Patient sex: F
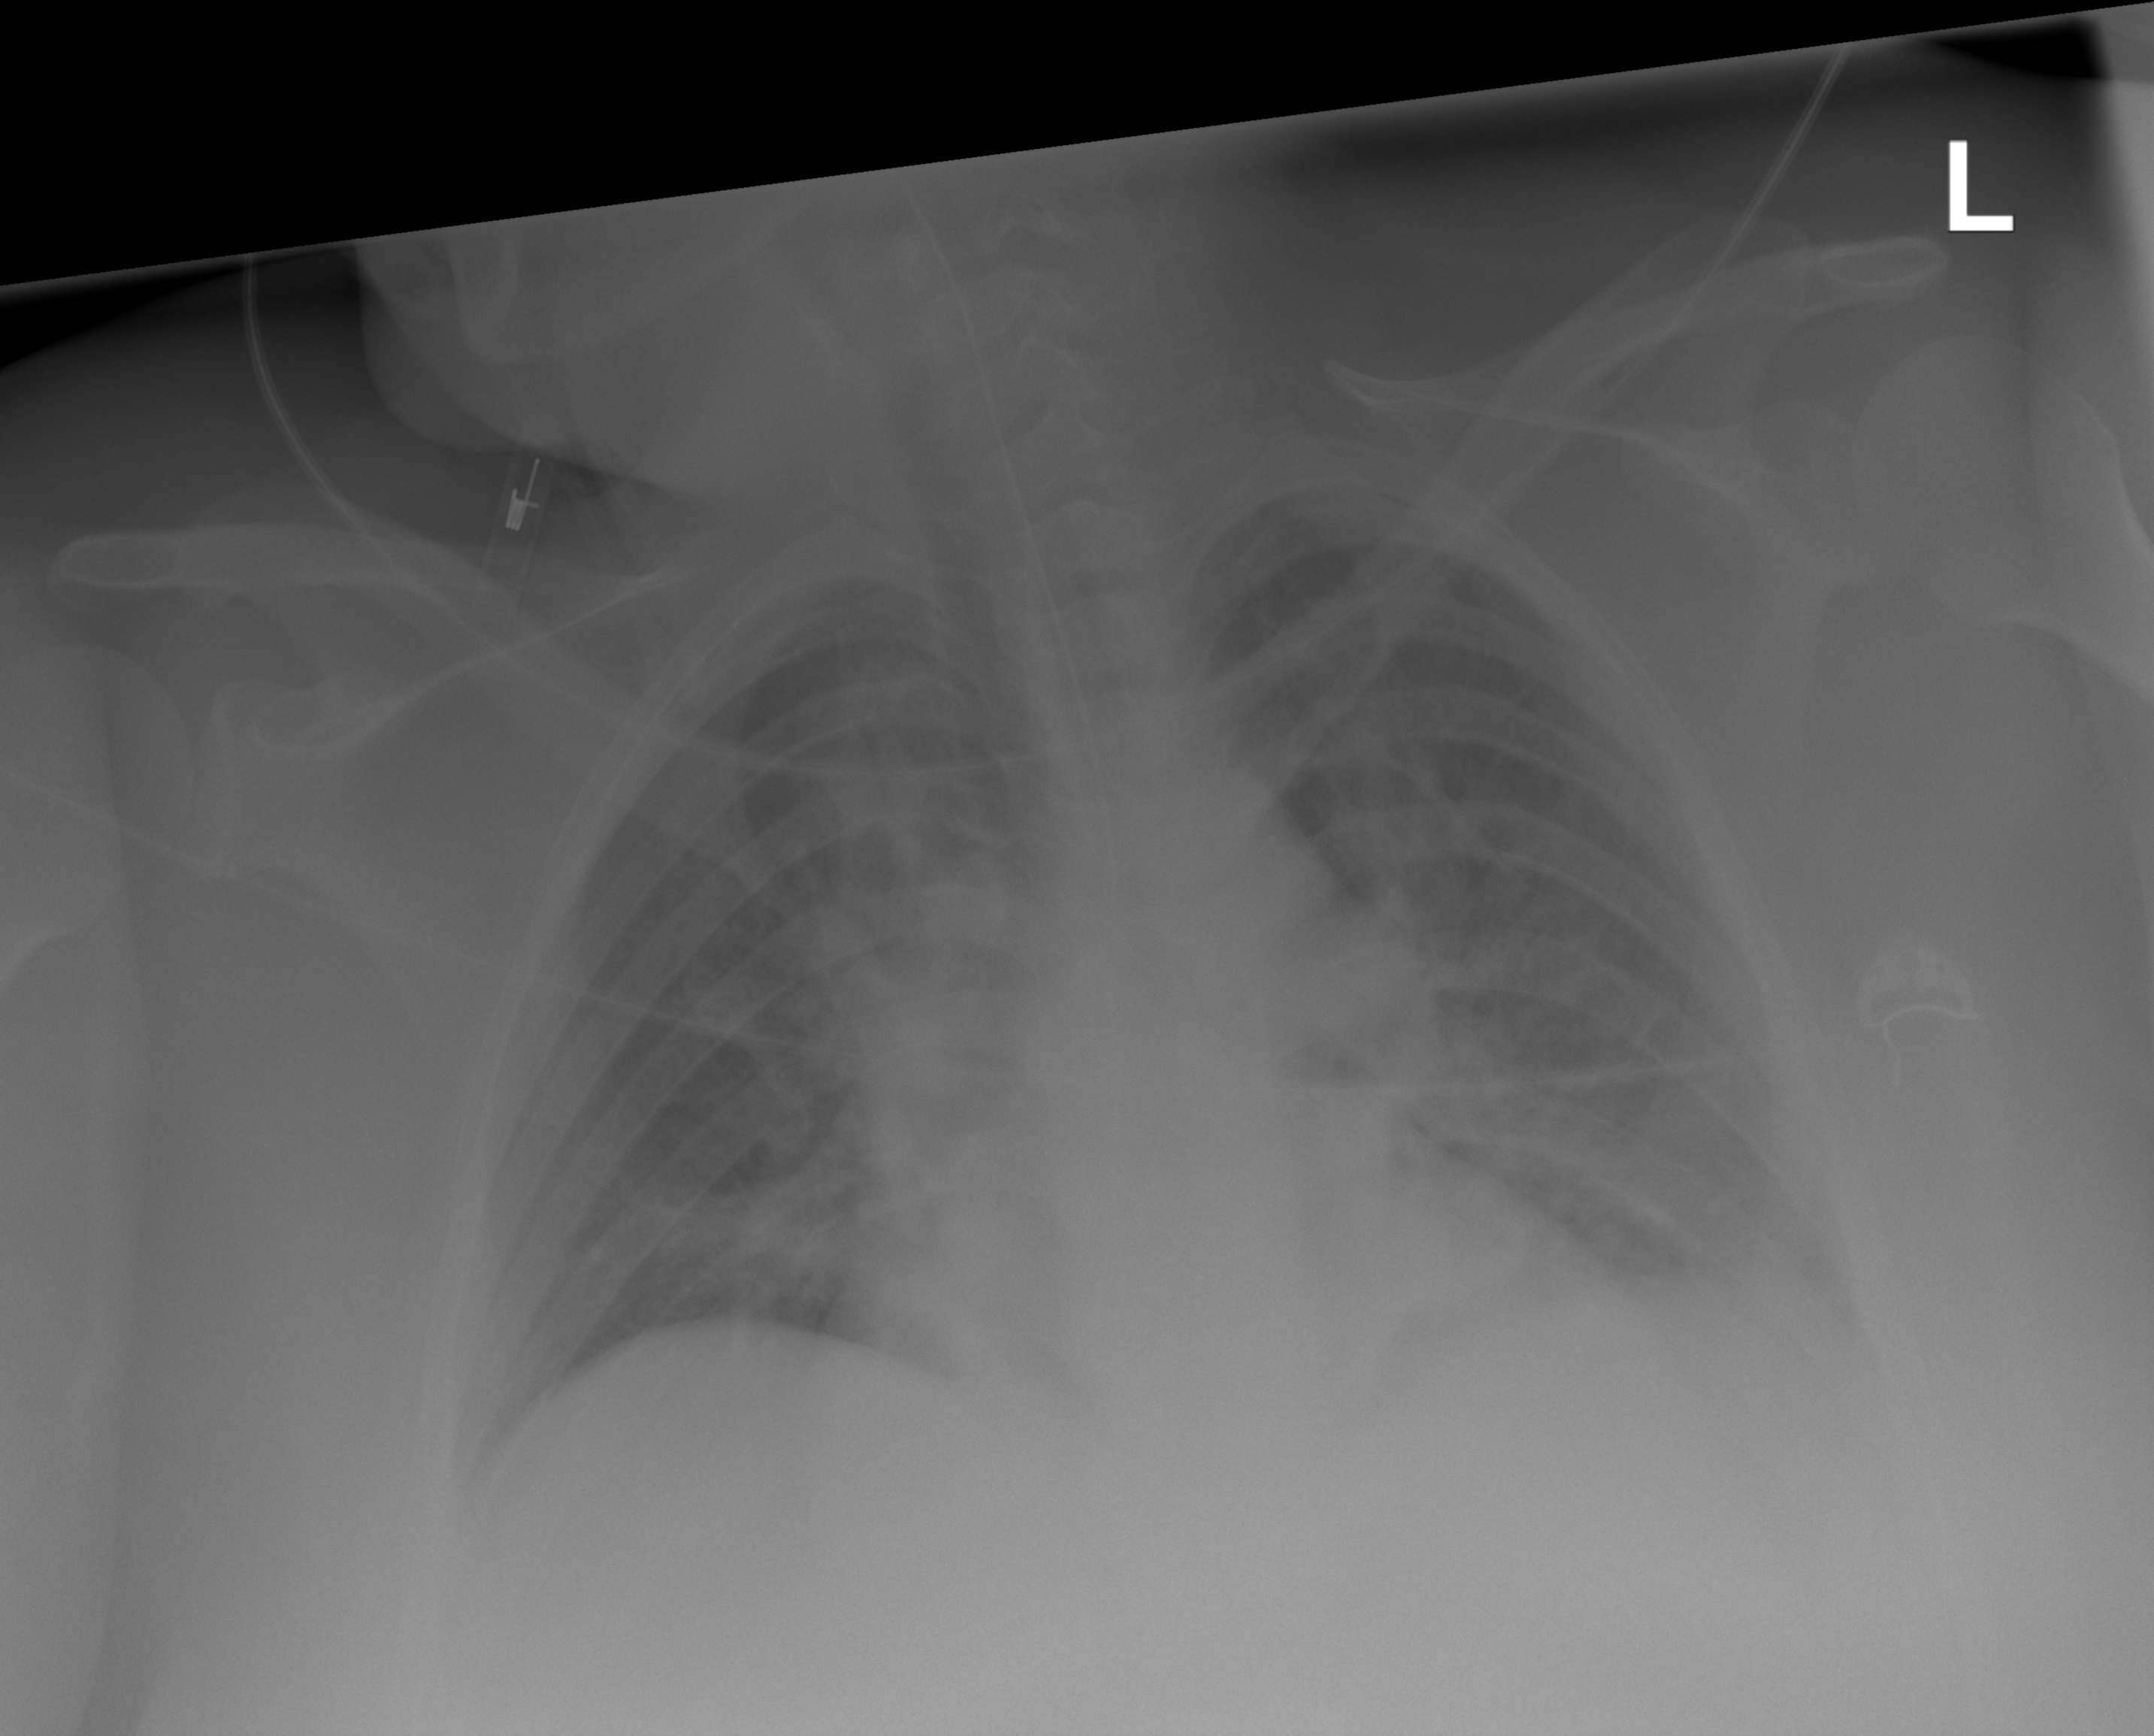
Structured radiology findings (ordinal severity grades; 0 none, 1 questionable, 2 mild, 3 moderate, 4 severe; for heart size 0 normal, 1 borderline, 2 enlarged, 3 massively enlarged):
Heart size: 1
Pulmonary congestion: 0
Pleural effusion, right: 0
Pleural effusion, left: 0
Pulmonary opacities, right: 0
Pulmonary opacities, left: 0
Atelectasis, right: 2
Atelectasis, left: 2